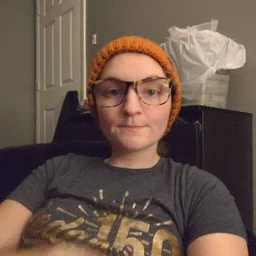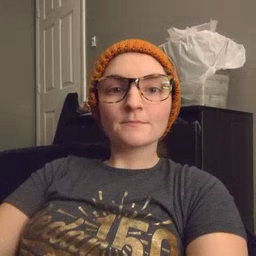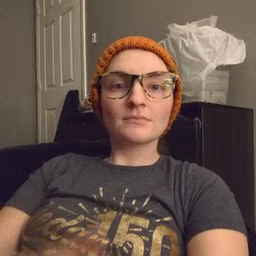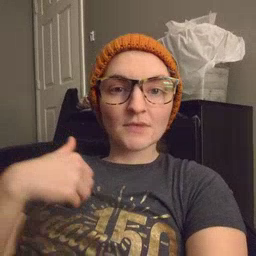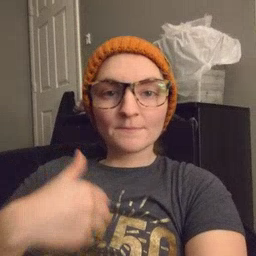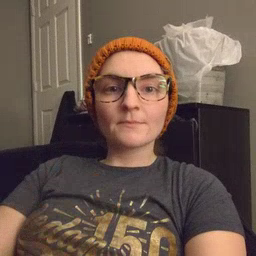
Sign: animal